Question: How to vertically Align a text with a Select Option.

Link: <URL>
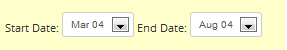
Answer: Use labels as in <URL>. Markup:
'''
<form action="">
<label for="startDate">Start Date:</label>
<select id="startDate">
<option value="Mar 04">Mar 04</option>
</select>
<label for="endDate">End Date:</label>
<select id="endDate">
<option value="Aug 04">Aug 04</option>
</select>
</form>
'''
When this does not work, then there are some inherited styles interfering and try to set 'vertical-align: middle' as shown in <URL>.